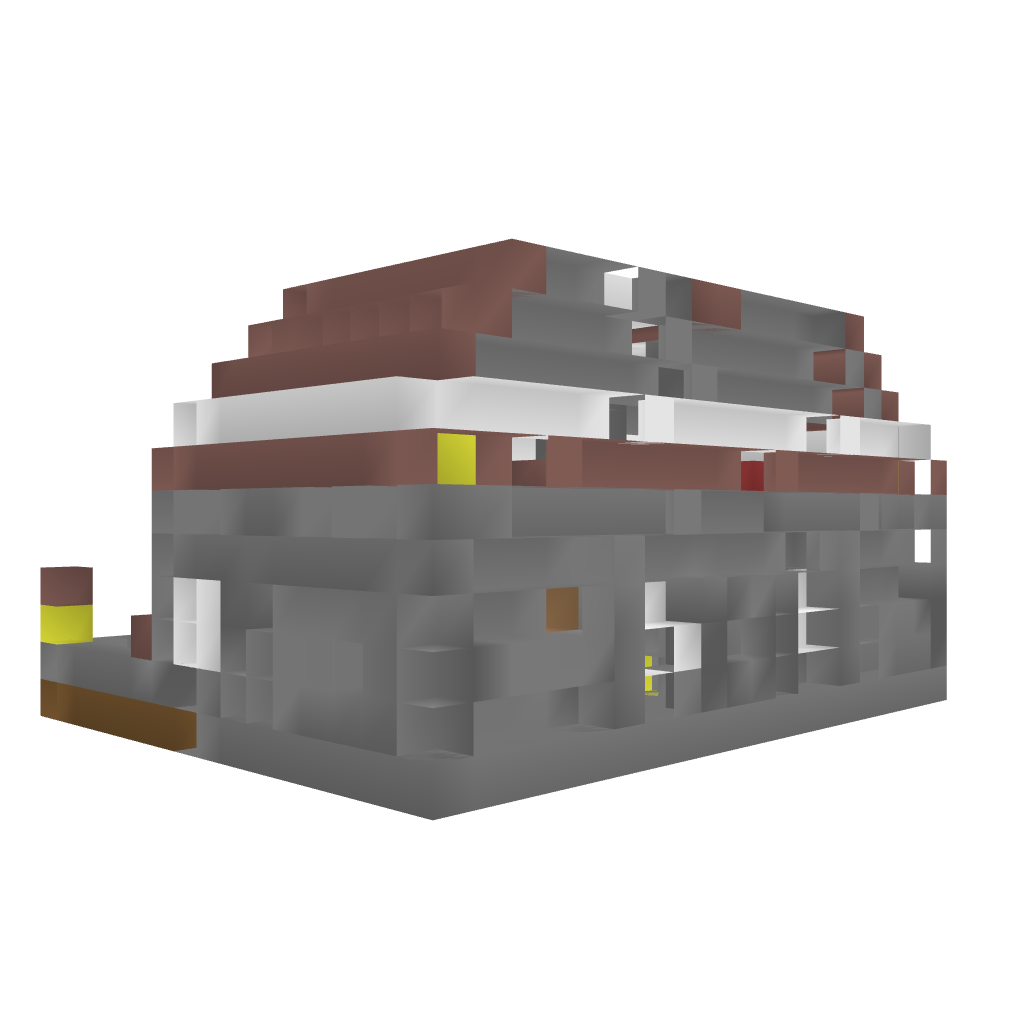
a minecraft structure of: Small house bad low quality